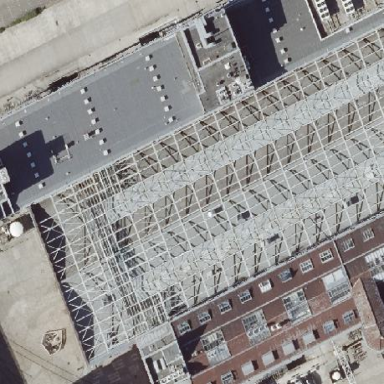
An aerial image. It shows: University building with glass roof.